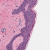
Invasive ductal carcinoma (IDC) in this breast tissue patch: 0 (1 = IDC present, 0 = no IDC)